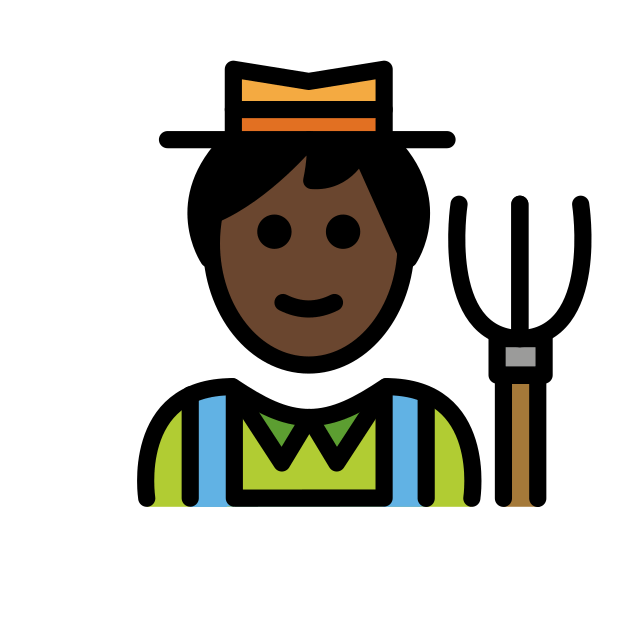
farmer: dark skin tone